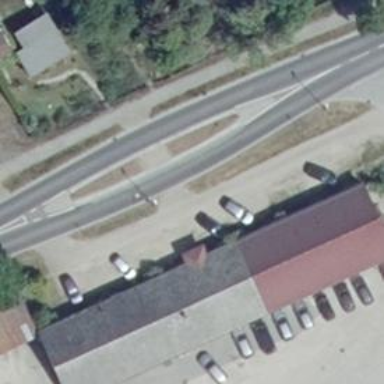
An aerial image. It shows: Crossing with traffic island that serves as traffic calming measure.